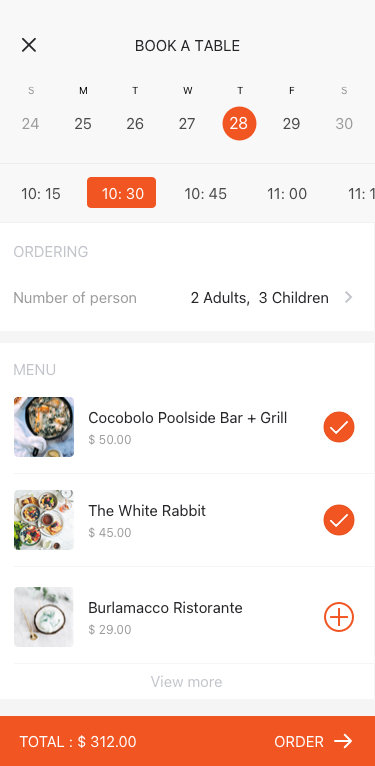
Text in this UI design:
Menu
Cocobolo Poolside Bar + Grill
$ 50.00
The White Rabbit
$ 45.00
Burlamacco Ristorante
$ 29.00
View more
Ordering
2 Adults,  3 Children
Number of person
T
M
T
F
S
S
W
25
24
26
27
28
29
30
10: 15
10: 30
10: 45
11: 00
11: 15
TOTAL : $ 312.00
Order